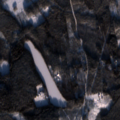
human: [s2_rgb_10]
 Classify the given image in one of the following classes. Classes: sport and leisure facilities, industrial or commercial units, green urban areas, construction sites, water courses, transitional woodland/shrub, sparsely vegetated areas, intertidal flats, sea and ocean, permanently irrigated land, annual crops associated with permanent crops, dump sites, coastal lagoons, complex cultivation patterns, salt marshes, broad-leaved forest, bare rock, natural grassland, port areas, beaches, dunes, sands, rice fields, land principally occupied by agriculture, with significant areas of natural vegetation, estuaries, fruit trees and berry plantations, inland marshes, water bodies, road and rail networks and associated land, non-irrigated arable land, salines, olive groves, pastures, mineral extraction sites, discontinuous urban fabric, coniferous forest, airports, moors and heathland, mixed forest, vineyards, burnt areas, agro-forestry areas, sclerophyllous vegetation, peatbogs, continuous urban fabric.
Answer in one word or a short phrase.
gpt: coniferous forest, mixed forest, transitional woodland/shrub